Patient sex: M
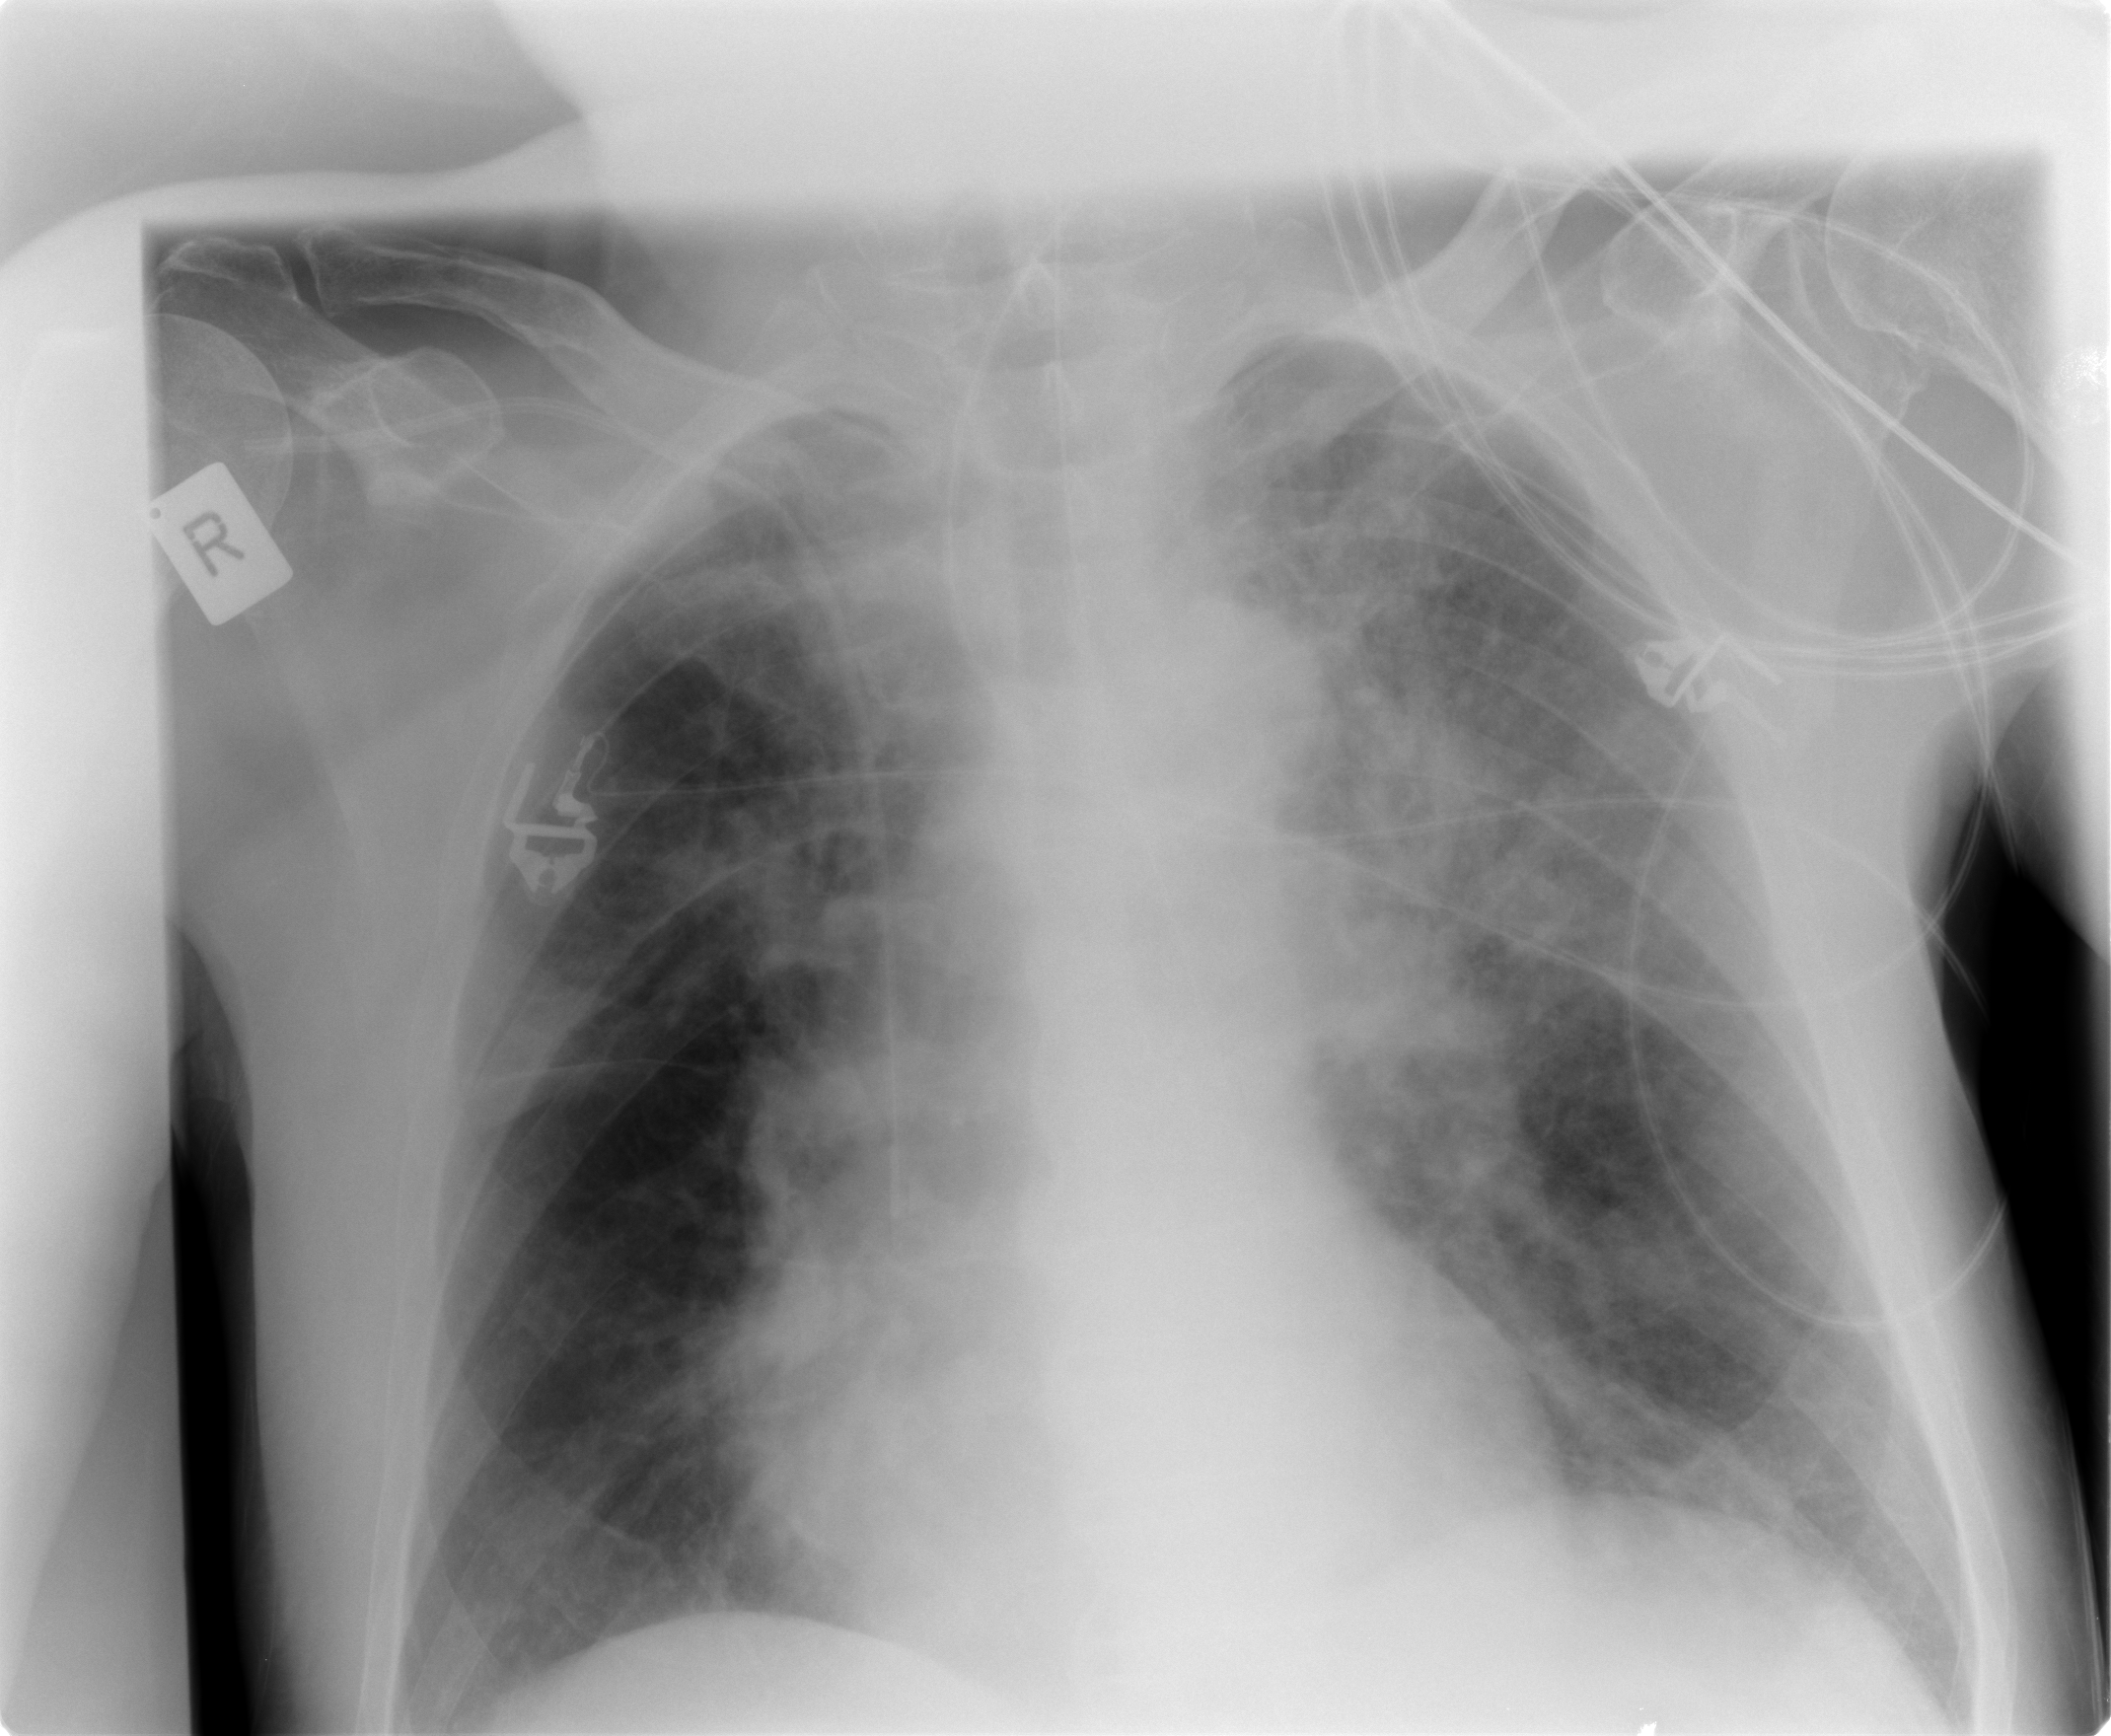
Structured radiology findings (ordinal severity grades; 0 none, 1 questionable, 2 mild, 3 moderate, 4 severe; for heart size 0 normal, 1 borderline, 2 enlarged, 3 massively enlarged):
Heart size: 2
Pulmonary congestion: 2
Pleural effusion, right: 0
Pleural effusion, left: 2
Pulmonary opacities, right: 0
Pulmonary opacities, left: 0
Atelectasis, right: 0
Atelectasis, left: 2